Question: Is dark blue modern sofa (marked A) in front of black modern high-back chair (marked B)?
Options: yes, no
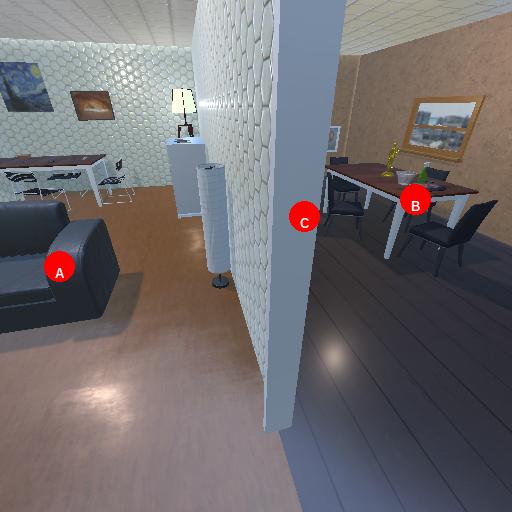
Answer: yes